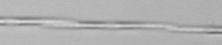
Label: Pseudo-nitzschia